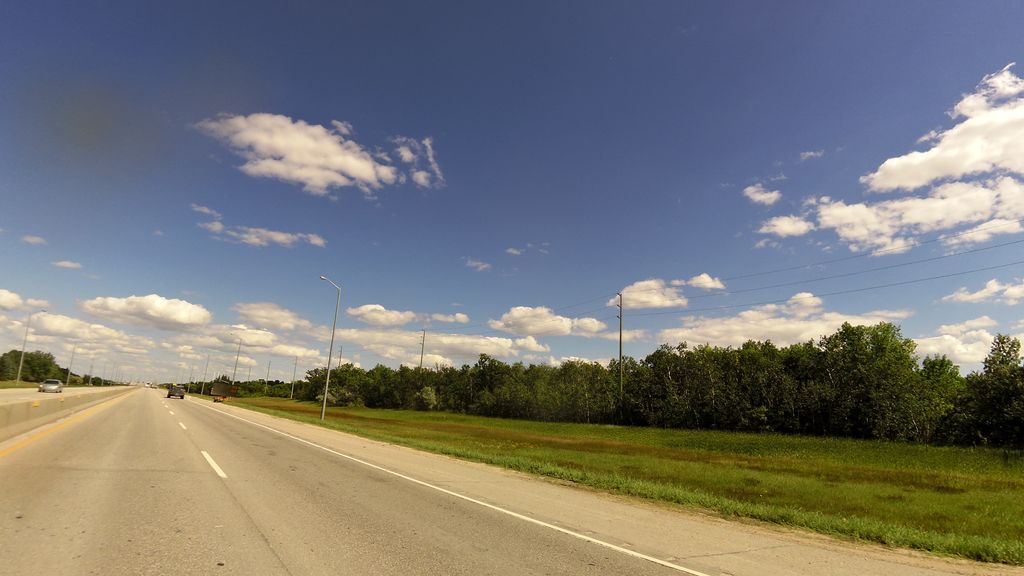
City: winnipeg